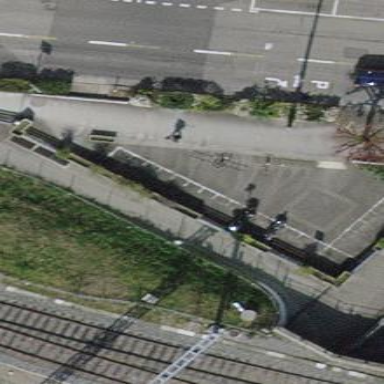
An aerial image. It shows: Motorcycle parking area.